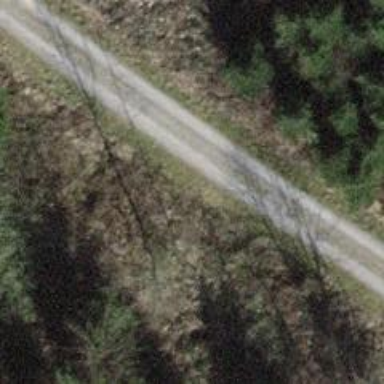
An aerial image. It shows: Compacted grade3 track.